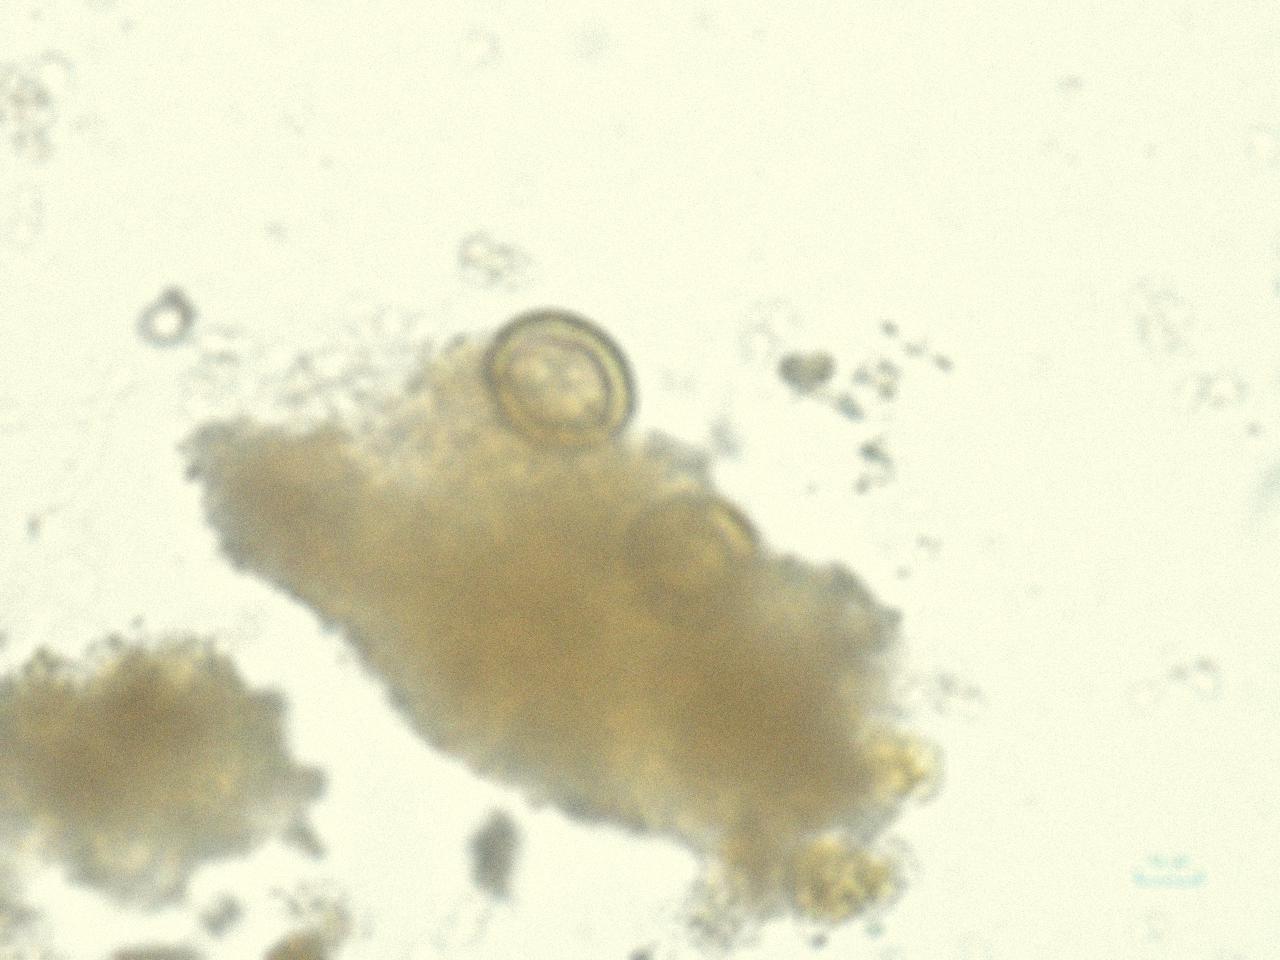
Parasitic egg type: Taenia spp. egg